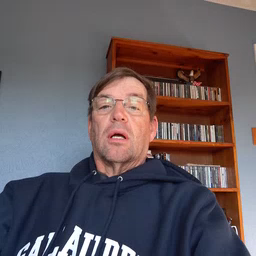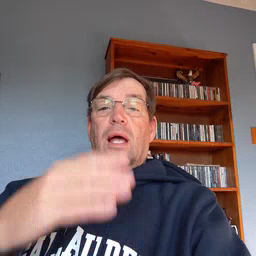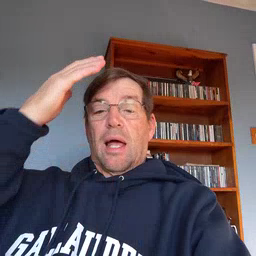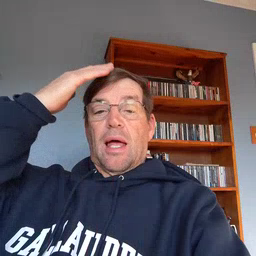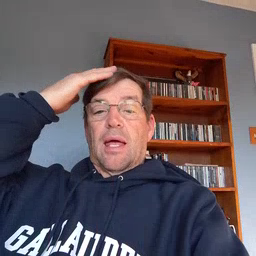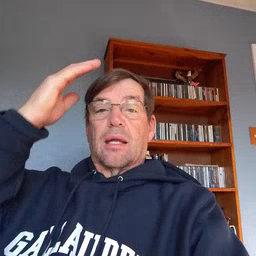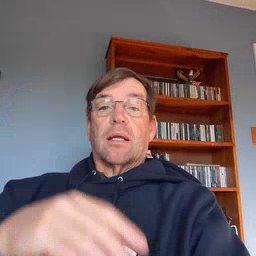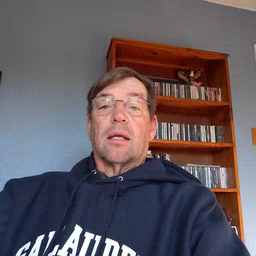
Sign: hat